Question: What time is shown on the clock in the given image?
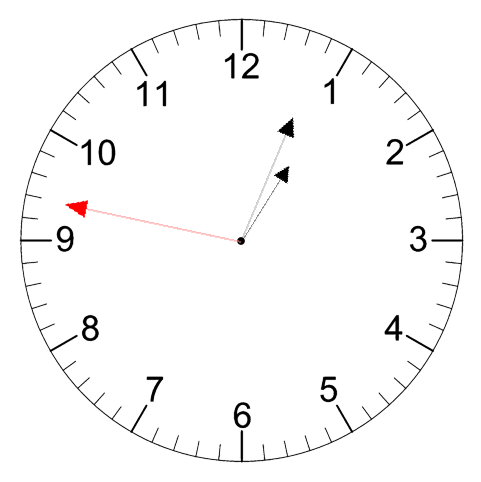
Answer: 01:03:47